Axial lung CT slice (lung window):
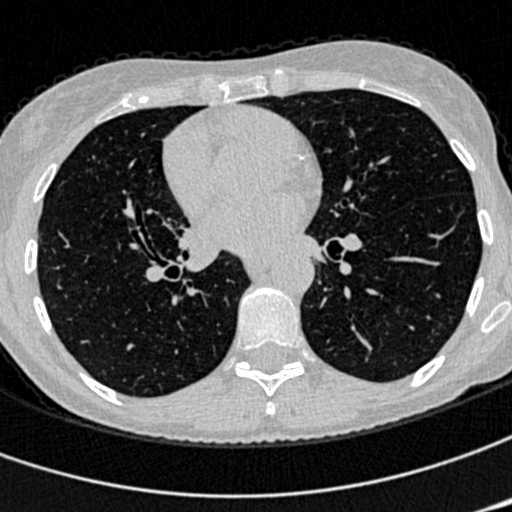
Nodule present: no